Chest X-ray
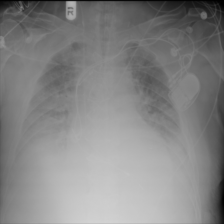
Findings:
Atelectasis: negative
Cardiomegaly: negative
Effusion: negative
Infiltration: positive
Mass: negative
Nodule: negative
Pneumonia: negative
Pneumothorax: negative
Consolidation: negative
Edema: negative
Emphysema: negative
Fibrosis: negative
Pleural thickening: negative
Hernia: negative